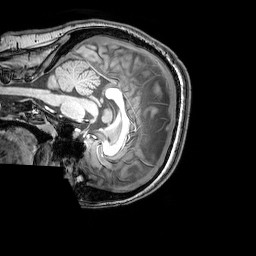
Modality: T1w
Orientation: sagittal
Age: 22
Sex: female
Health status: healthy
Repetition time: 0.081 s
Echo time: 0.037 s